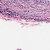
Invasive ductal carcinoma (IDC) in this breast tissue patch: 0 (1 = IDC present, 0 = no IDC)